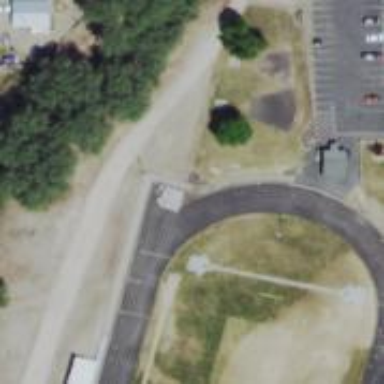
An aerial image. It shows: Asphalt track on leisure land.